Field crop: maize
Growth stage: 2
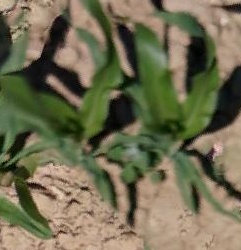
Species: maize